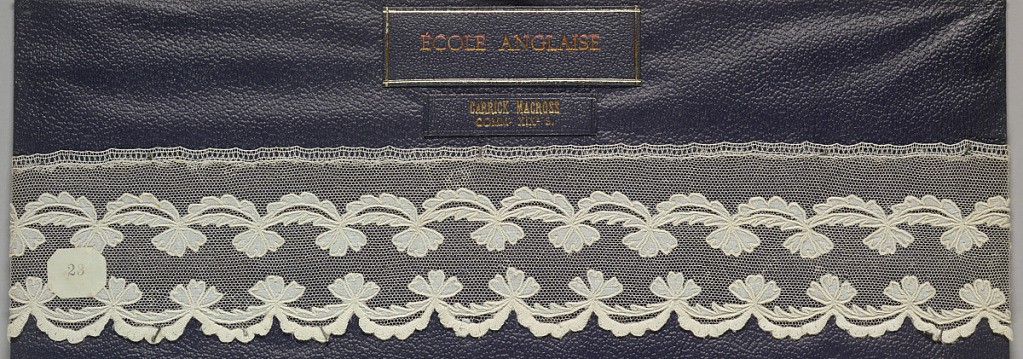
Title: Collar
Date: late 19th century
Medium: Technique: appliqué and embroidery on net
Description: Straight collar, applique and embroidery on net with two swag bands; late 19th century Carrick-McCross